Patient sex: M
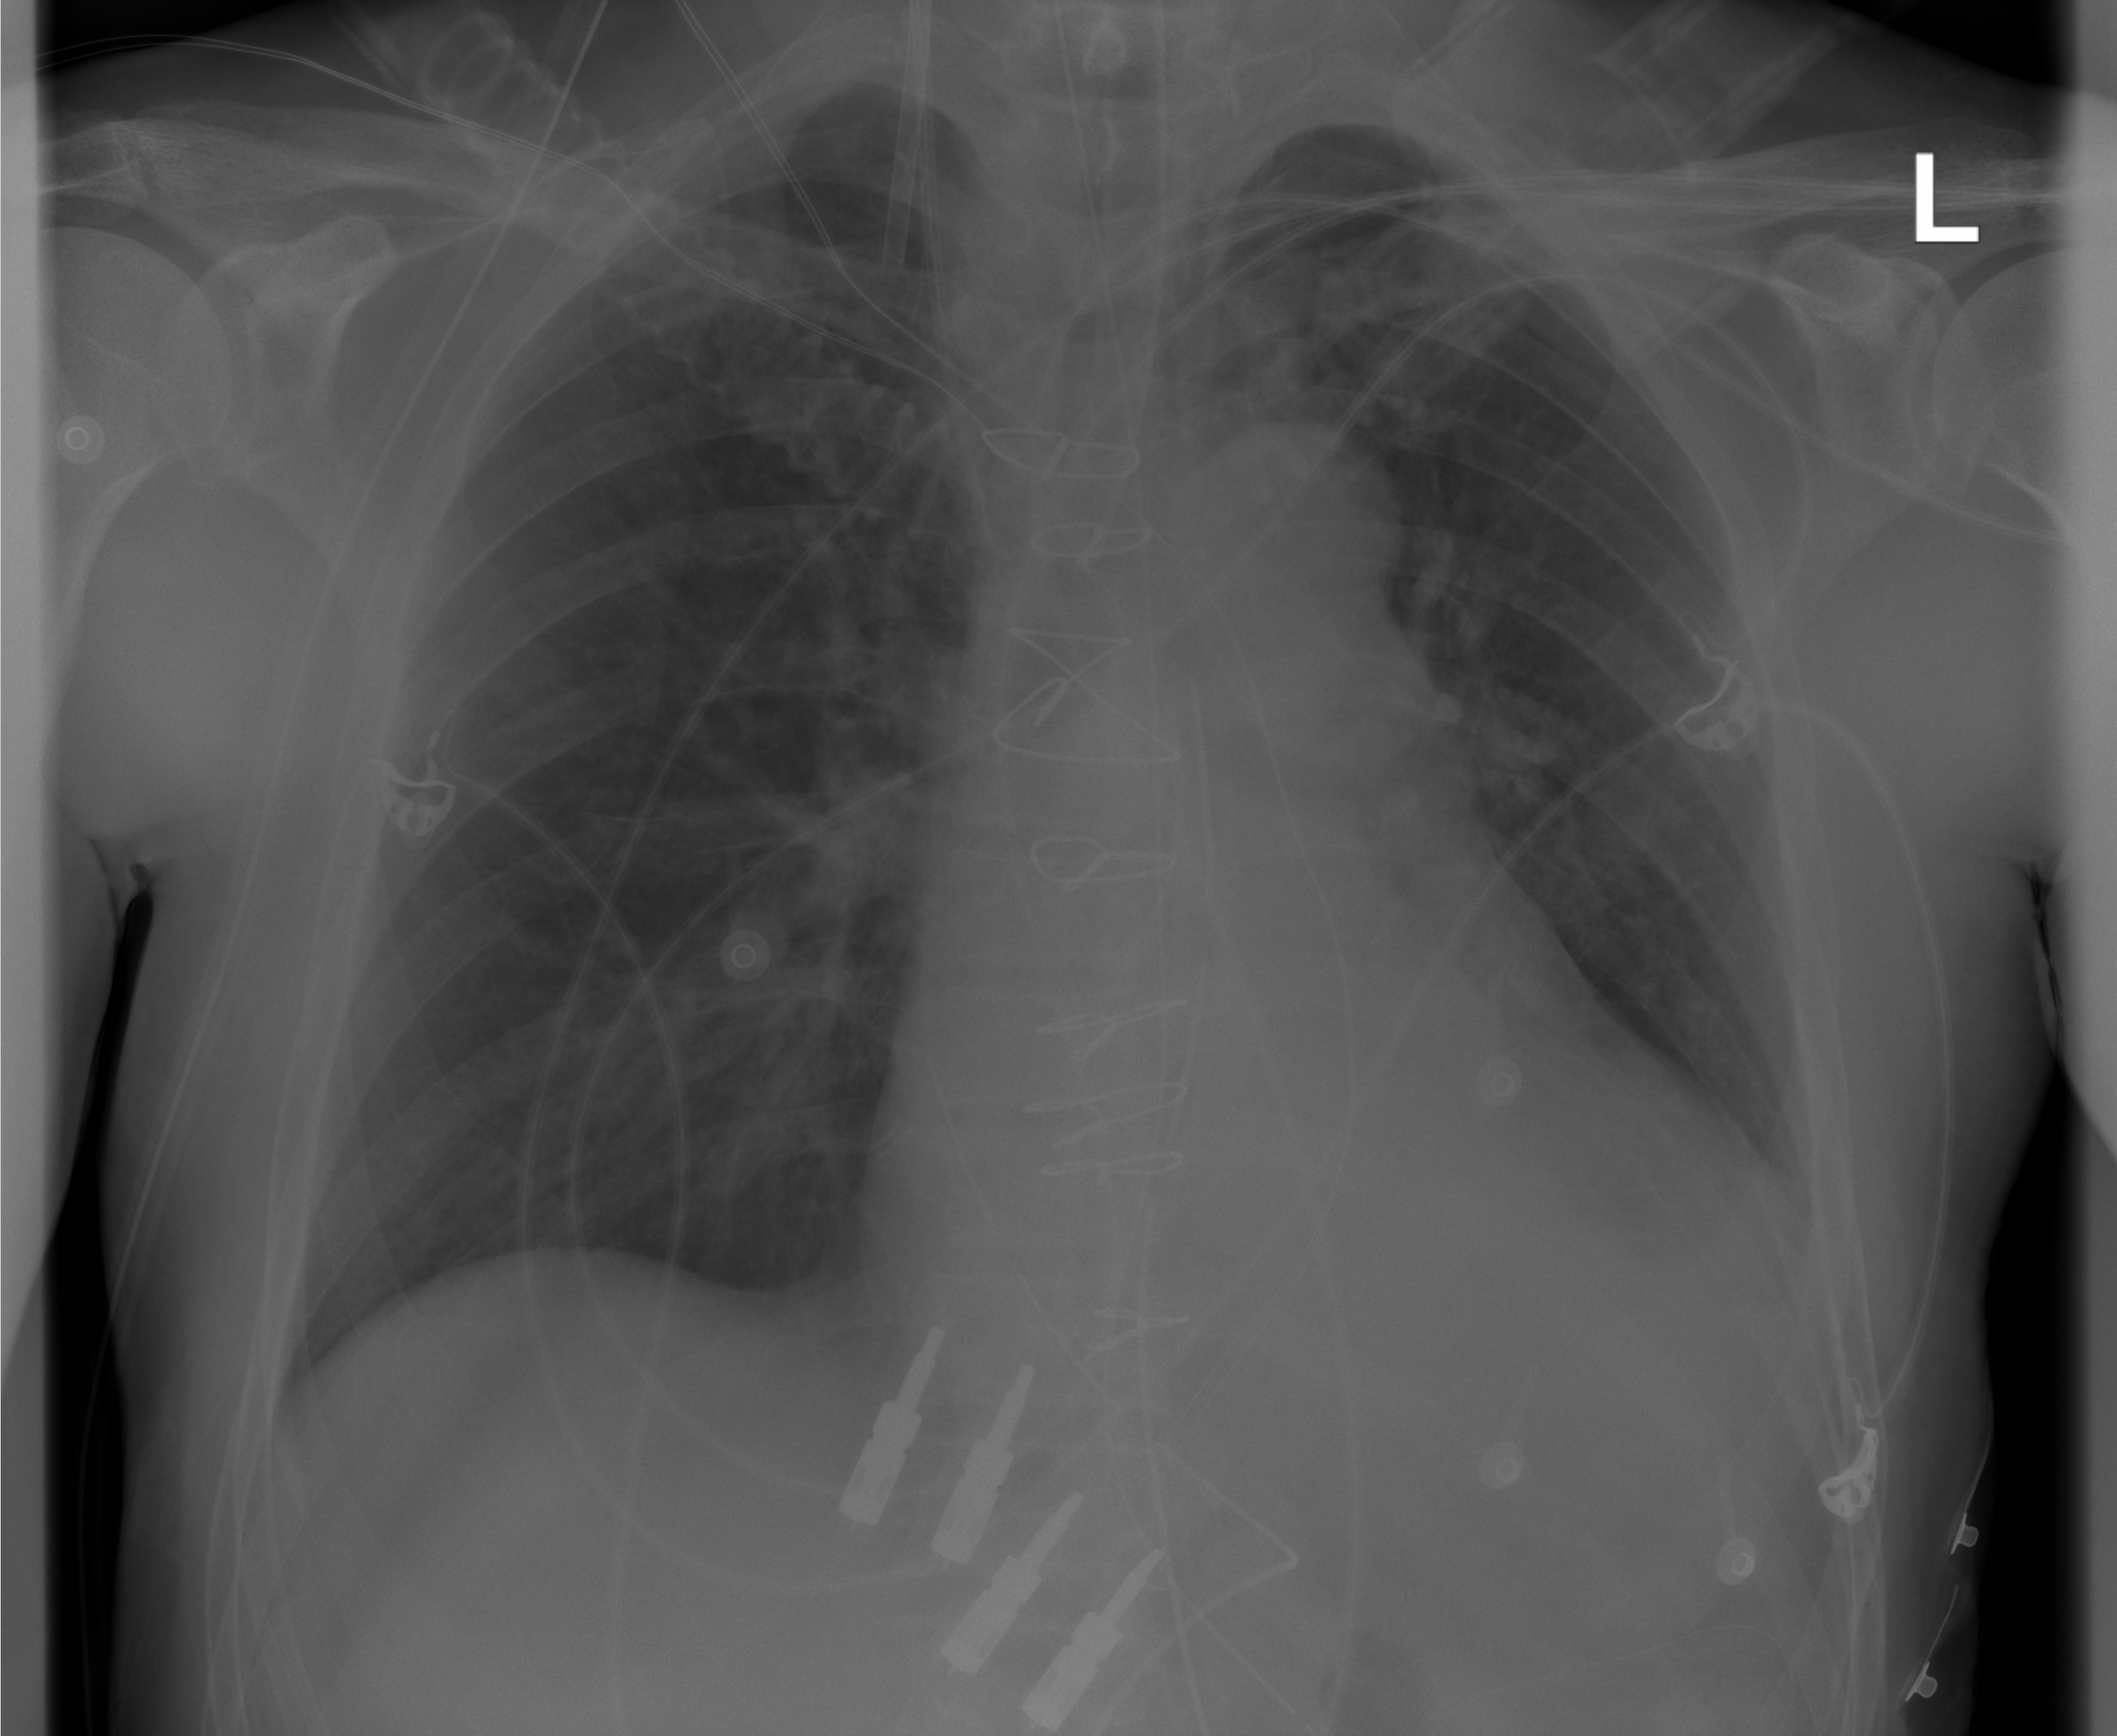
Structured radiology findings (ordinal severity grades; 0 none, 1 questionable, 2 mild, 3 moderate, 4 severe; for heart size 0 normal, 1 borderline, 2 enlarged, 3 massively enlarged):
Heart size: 2
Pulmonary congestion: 0
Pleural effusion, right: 0
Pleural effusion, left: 1
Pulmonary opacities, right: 0
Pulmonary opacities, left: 0
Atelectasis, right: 0
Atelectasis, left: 1